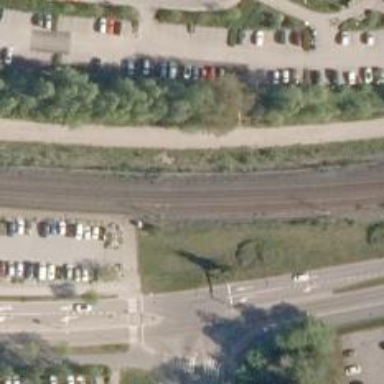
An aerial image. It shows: Continuous rail railway with electrified contact line.